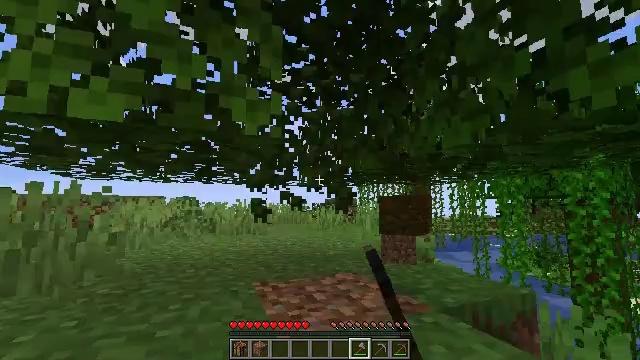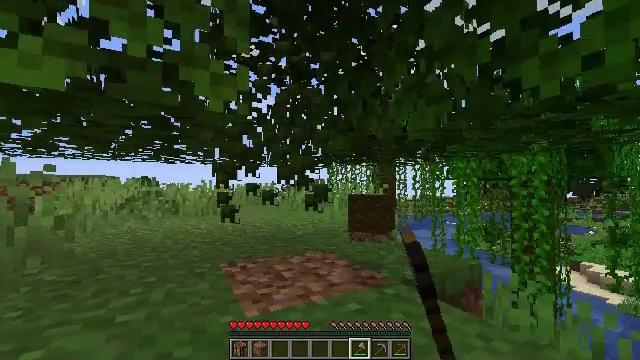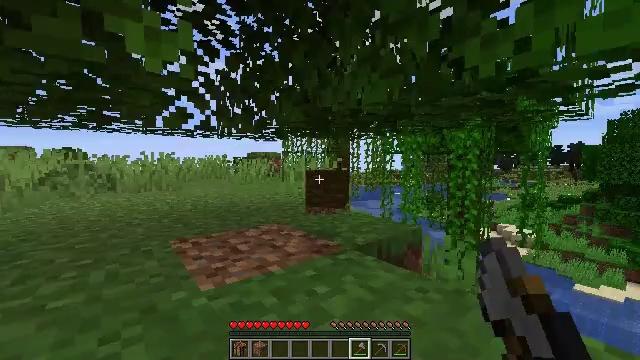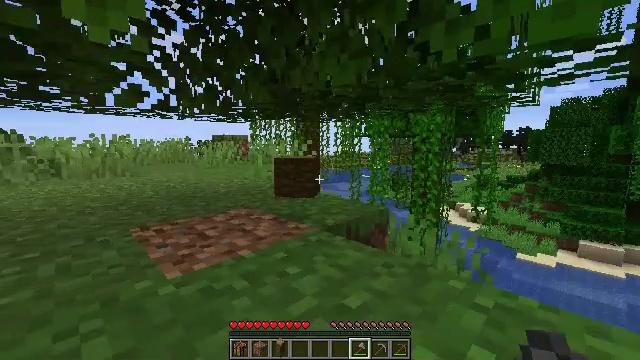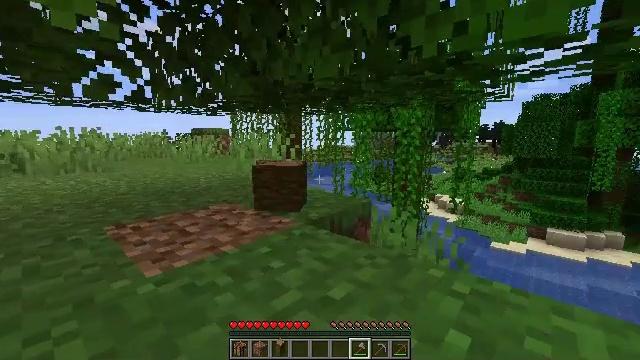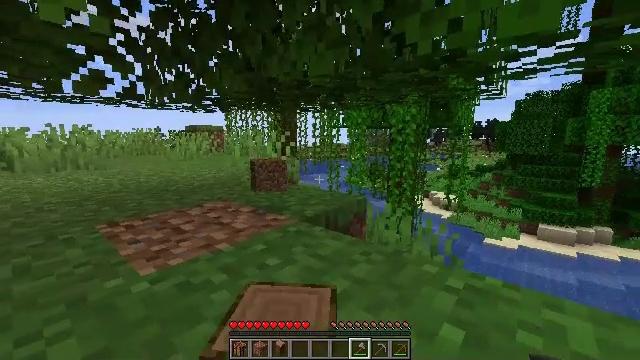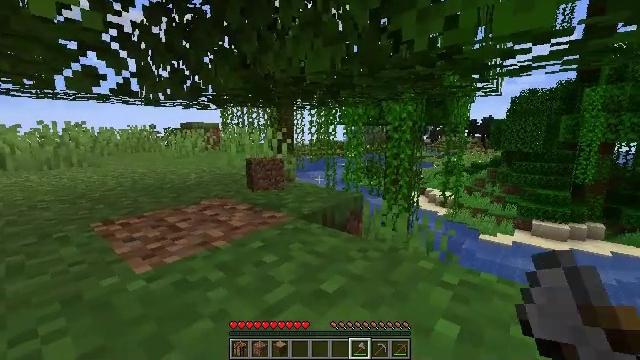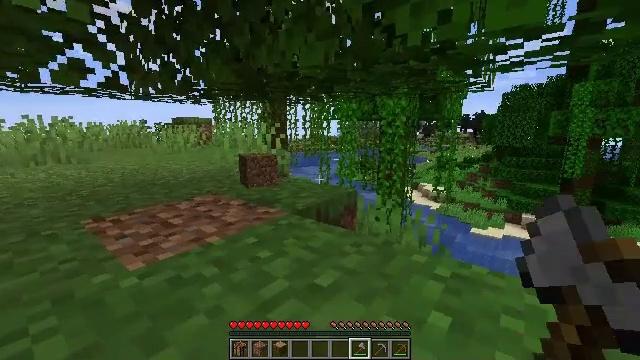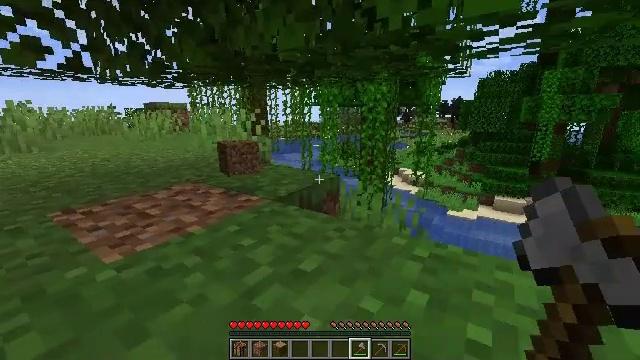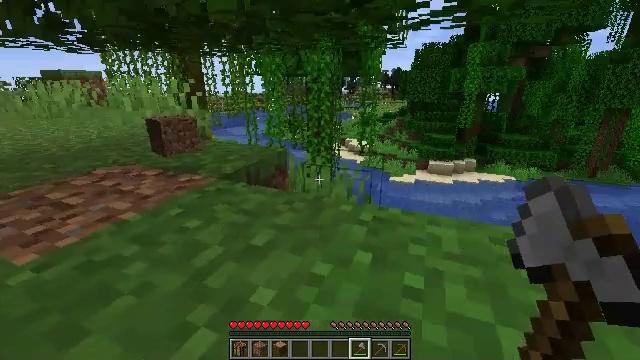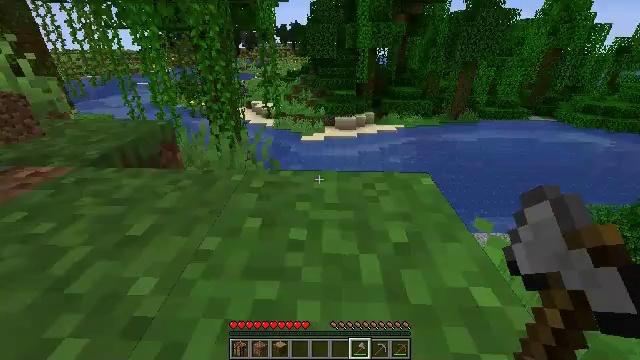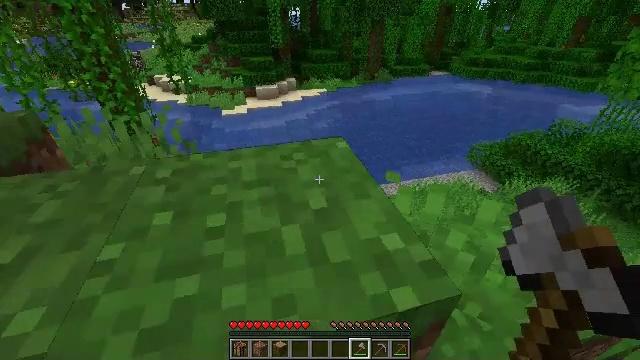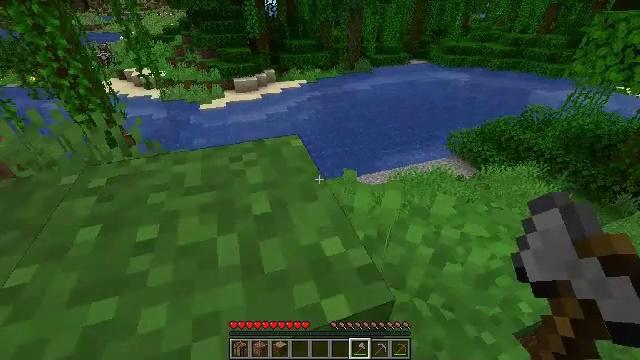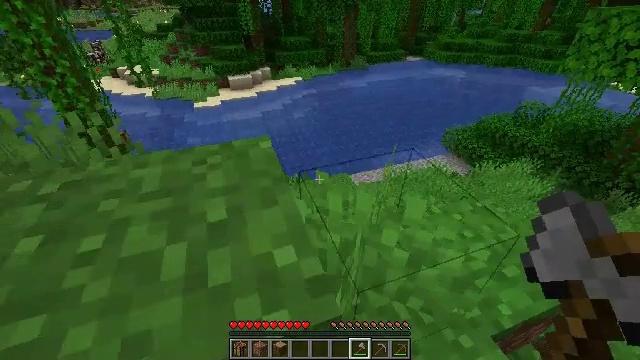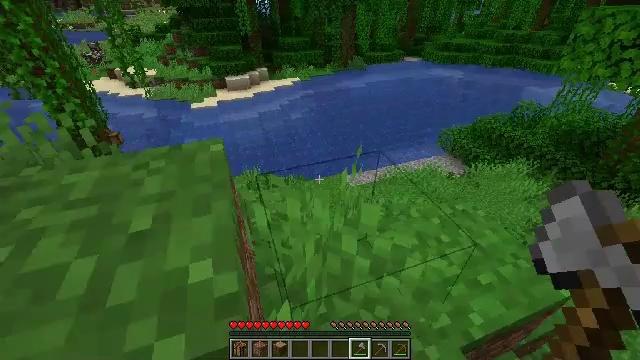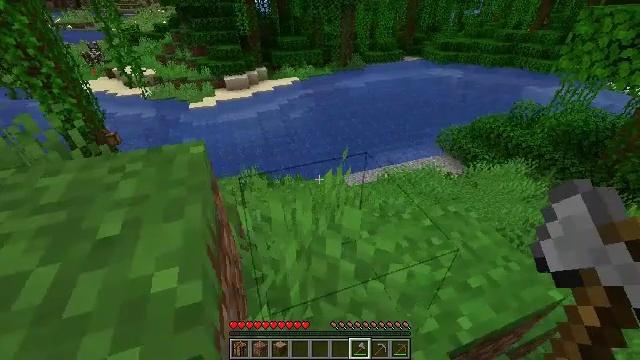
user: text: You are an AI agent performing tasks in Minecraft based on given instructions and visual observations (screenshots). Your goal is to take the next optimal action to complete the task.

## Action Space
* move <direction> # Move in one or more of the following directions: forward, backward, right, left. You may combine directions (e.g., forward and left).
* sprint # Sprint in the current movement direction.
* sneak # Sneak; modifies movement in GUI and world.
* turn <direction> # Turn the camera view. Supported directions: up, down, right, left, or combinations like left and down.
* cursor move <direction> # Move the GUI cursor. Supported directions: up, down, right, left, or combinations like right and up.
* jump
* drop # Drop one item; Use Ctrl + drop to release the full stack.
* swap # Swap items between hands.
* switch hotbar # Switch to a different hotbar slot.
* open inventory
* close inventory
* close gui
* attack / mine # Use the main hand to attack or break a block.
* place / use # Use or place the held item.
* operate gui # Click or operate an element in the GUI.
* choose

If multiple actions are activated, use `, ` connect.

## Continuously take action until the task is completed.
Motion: motion action
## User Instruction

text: Get cocoa by attacking the pod.
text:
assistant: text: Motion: turn right and down
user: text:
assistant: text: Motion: turn right and down
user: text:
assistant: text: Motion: turn right and down
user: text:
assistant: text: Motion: turn right and down
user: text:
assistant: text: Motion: turn right
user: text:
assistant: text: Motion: no_op
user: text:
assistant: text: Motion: turn right and down
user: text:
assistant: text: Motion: turn right and down
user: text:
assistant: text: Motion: move right, turn right and down
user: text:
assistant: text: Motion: move forward and move right, turn right and down
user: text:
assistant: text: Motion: move forward and move right, turn right and down
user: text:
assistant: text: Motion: move forward and move right, turn right and down
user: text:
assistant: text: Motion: move forward and move right
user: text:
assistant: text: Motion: move forward and move right
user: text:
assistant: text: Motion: move forward and move right
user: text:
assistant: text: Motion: move forward and move right
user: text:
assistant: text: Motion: move forward and move right
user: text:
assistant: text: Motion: move forward, turn left
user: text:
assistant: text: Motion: move forward, turn left and up
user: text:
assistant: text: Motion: move forward, turn left and up
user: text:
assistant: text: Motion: move forward, turn left and up
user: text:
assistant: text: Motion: move forward, turn left
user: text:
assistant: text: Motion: move forward, turn left
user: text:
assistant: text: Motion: move forward, turn left
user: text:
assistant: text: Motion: move forward, turn left
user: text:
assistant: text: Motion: move forward, turn left
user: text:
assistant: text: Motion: move forward, turn left
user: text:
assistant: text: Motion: move forward, turn left
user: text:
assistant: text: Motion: move forward, turn left
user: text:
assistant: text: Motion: move forward, turn left